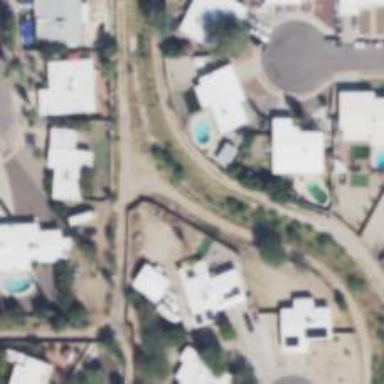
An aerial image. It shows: Alleyway designated as service road.